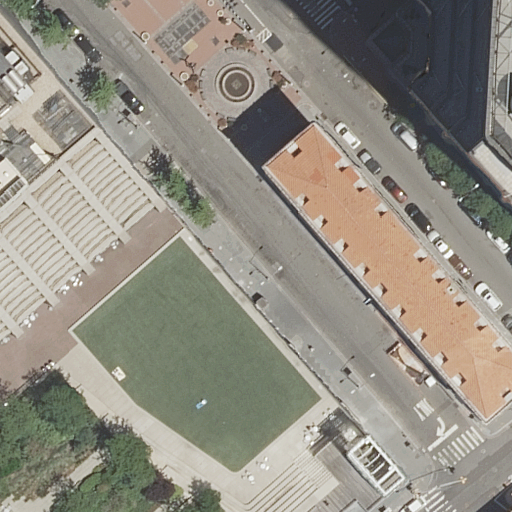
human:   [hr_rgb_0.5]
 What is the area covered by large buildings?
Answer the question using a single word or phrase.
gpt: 0m2

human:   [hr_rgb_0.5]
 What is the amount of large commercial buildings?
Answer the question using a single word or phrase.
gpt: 0

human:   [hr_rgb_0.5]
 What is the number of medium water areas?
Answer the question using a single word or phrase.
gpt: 0

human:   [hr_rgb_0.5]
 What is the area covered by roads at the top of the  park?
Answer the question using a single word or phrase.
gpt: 0m2

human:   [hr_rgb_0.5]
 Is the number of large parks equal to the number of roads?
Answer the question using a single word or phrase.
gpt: no

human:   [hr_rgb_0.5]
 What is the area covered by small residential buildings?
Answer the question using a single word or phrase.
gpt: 42m2

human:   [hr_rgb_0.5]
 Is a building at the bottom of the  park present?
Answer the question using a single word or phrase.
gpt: yes

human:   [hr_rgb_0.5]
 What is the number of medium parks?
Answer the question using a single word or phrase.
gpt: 0

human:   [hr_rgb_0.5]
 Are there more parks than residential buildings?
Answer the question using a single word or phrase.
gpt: no

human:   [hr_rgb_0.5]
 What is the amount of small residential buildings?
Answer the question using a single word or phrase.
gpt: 2

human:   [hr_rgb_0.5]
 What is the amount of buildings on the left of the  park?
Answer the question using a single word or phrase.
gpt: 1

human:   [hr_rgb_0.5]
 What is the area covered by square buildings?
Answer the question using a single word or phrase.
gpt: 0m2

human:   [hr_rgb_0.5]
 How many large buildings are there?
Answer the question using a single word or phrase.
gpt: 0

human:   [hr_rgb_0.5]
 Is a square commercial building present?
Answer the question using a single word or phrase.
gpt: no

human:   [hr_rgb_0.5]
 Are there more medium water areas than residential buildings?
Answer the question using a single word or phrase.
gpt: no

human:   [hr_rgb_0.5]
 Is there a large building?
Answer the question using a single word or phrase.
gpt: no

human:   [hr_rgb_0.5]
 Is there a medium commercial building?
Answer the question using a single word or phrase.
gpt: no

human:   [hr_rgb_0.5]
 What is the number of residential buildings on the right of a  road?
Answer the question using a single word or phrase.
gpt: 2

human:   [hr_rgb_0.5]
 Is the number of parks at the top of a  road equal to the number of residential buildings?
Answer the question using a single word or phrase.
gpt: no

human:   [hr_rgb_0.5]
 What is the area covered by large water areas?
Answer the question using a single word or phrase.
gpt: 0m2

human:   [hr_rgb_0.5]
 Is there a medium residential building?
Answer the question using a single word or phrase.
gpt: yes

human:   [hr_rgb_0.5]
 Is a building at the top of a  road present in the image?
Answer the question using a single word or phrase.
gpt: yes

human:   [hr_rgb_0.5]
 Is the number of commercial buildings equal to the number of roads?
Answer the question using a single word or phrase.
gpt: no

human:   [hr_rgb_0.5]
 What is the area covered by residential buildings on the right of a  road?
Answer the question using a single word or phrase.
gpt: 216m2

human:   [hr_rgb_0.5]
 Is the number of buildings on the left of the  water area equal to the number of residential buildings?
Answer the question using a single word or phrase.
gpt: no

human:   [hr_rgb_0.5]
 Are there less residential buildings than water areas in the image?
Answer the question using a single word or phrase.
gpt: no

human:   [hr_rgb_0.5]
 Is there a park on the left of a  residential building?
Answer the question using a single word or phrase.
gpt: yes

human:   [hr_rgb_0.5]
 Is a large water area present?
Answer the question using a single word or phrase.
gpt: no

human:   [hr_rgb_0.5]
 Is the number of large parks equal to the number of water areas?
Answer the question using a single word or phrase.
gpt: no

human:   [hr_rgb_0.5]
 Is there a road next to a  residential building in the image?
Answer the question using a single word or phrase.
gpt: yes

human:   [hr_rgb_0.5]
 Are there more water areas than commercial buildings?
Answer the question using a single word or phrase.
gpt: yes

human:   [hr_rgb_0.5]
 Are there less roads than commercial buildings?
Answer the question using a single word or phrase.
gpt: no

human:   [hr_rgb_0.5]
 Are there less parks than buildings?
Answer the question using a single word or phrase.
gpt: yes

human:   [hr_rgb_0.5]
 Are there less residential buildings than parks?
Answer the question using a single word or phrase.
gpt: no

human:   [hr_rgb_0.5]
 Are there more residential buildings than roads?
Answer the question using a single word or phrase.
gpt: no

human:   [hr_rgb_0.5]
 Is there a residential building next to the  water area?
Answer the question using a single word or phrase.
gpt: yes